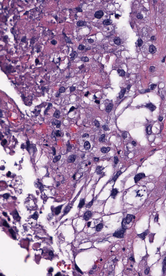
Tumor epithelial tissue: yes
Tumor-associated stroma tissue: yes
Normal tissue: no